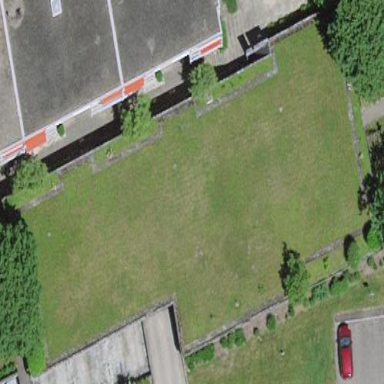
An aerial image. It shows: Group of garages.